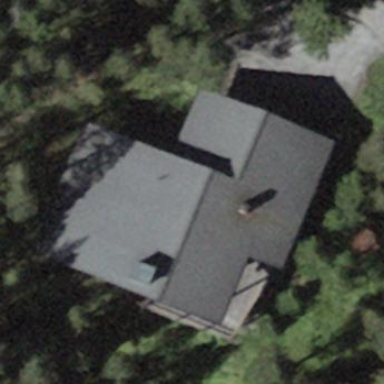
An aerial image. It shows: Building with tiled roof.